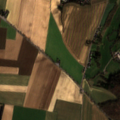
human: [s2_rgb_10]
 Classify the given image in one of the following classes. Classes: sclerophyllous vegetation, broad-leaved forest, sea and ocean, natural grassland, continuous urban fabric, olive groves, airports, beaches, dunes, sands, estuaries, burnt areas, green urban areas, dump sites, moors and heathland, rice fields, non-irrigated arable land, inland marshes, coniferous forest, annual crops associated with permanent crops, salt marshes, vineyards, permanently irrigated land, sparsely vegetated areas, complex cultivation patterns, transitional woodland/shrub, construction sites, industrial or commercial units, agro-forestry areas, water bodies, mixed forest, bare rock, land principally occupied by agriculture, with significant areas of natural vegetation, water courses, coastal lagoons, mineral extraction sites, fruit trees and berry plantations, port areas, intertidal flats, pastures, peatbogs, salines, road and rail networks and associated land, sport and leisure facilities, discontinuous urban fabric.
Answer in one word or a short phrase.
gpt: discontinuous urban fabric, mineral extraction sites, non-irrigated arable land, pastures, broad-leaved forest